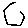
Label: hexagon